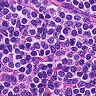
Metastatic tissue present: no